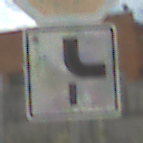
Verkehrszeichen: VerlaufVorfahrtsstrasse10
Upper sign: Stop
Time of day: Midday
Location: Outdoor (Suburban)
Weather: PartlyCloudy
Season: Summer
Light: Natural